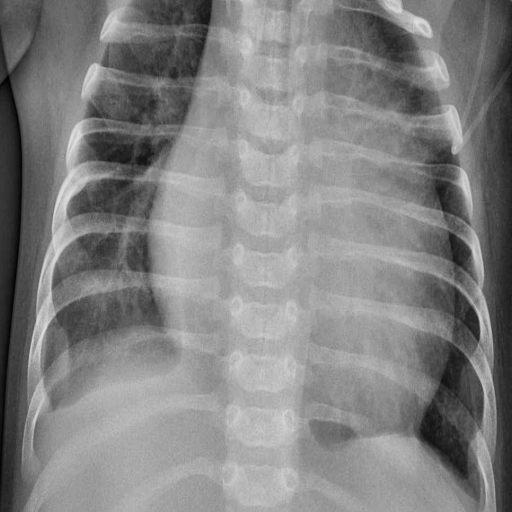
Finding: PNEUMONIA